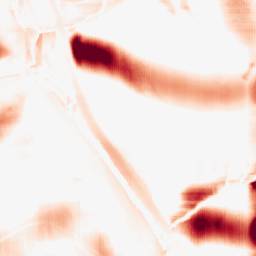
Category: morphological
Decomposition family: rolling_ball
Decomposition parameters: radius: 25
Upsampling method: fft_zeropad
Upsampling parameters: scale: 8
Upsampling scale: 8